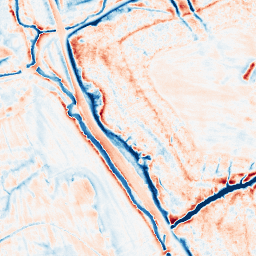
Category: edge_preserving
Decomposition family: anisotropic_diffusion
Decomposition parameters: iterations: 50
kappa: 100
gamma: 0.15
Upsampling method: bspline
Upsampling parameters: scale: 4
Upsampling scale: 4